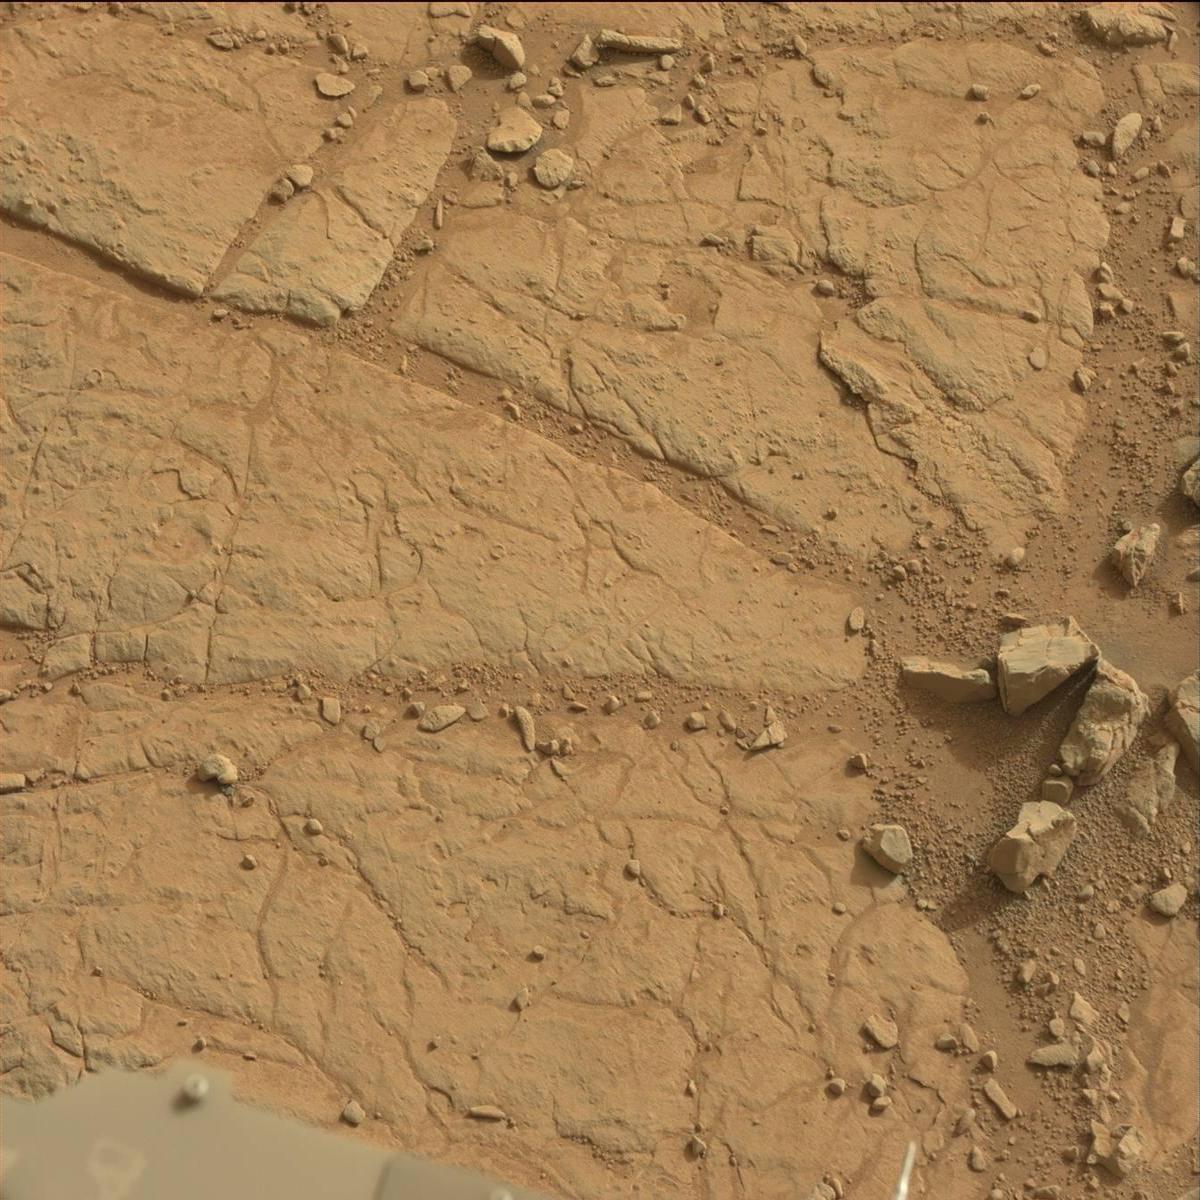
Terrain classes present: Bedrock, Rock, Rover, Sand / Soil